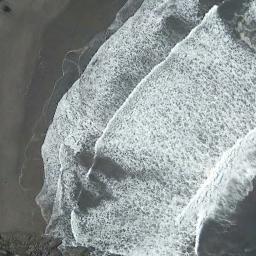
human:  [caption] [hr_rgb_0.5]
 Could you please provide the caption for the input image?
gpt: The gray oceans and some waves .

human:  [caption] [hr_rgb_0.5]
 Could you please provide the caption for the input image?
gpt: The sea is blue by the beach .

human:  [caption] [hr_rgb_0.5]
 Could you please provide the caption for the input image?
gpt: There are huge waves at the beach .

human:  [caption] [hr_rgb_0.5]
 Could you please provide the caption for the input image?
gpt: The beach with brown sand and the white waves washed ashore .

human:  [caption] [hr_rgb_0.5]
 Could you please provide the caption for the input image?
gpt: The waves are heavy around the beach .